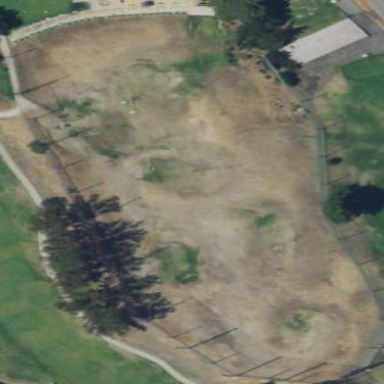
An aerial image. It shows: Grassy area used as driving range for golf.